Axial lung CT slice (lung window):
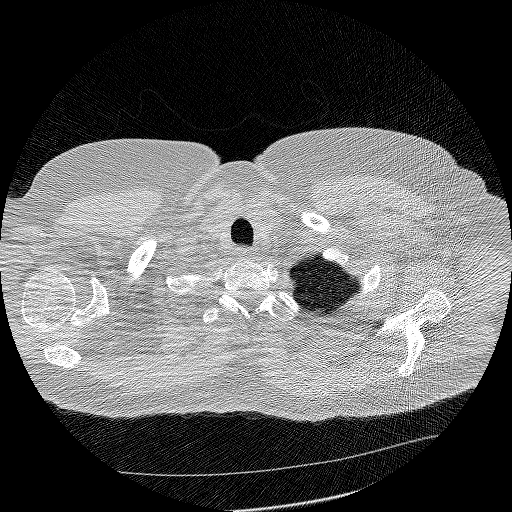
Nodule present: no